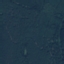
Label: Forest